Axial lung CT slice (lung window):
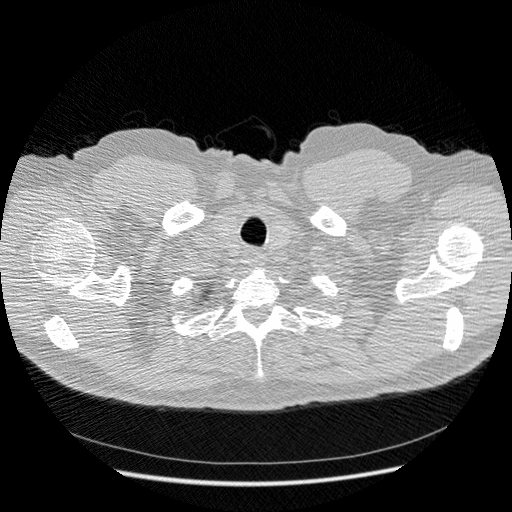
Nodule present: no